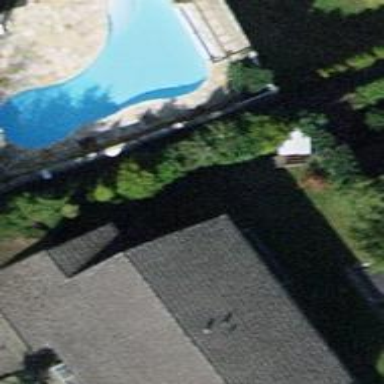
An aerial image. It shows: Swimming pool located in leisure land.